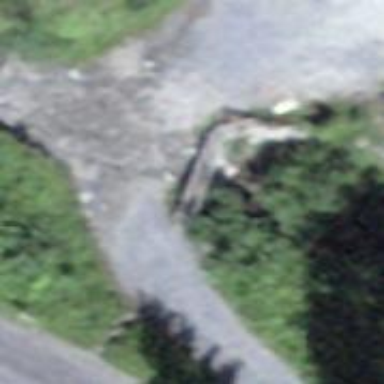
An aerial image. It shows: Path on bridge with excellent trail visibility.